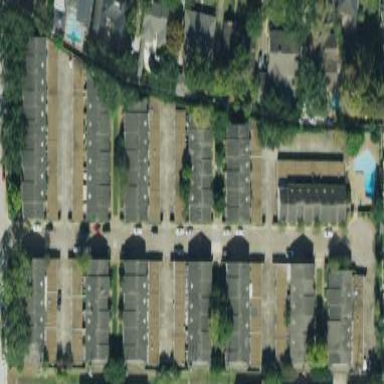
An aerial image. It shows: Residential area consisting of condominiums.